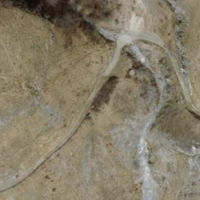
EUNIS habitat code: 23
Species observed at this site:
Hesperia comma
Lasiommata megera
Lysandra bellargus
Fabriciana adippe